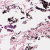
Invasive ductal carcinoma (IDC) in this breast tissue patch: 0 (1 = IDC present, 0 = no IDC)